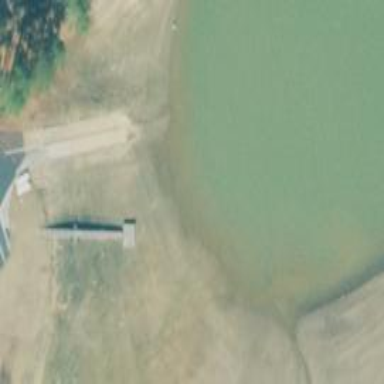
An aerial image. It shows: Man-made pier.